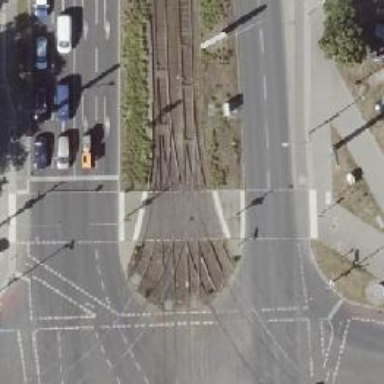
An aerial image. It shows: Tram crossing with traffic signals.